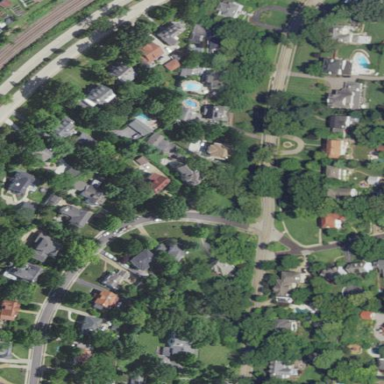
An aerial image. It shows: Residential area.